Field crop: maize
Growth stage: 2
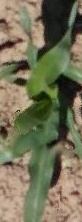
Species: maize